Question: I'm making a pop-up box, and I have a custom border for it but I'm having trouble figuring out how to insert it into the code correctly.
'''
.popup_block{
display: none; /*--hidden by default--*/
background: #ffffff;
float: left;
font-size: 1.2em;
position: fixed;
top: 50%; left: 50%;
z-index: 99999;
/*--CSS3 Box Shadows--*/
-webkit-box-shadow: 0px 0px 10px #000;
-moz-box-shadow: 0px 0px 10px #000;
box-shadow: 0px 0px 10px #000;
/*--CSS3 Rounded Corners--*/
-webkit-border-radius: 10px;
-moz-border-radius: 10px;
border-radius: 10px;
}
img.btn_close {
float: right;
margin: -5px -5px 0 0;
}
/*--Making IE6 Understand Fixed Positioning--*/
*html #fade {
position: absolute;
}
*html .popup_block {
position: absolute;
}'
<div id="02" class="popup_block">
<Center> text goes here
</center></div>
'''

Is there a way for me to place it on top of the pop up box or something? The inside is transparent so placing it overtop would work, I think. Unless there's an easier way.
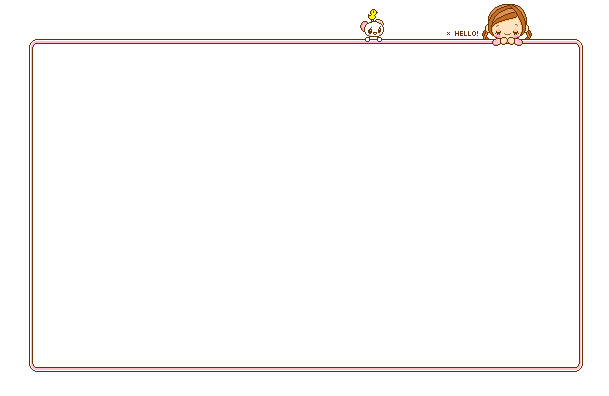
Answer: You can also use border-image and eventually position fixed from a wrapper.
'''
#poplayer {
position: fixed;
top: 0;
left: 0;
right: 0;
bottom: 0;
display: flex;
align-items: center;
justify-content: center;
/* might be usefull too
z-index: XX;
overflow:auto;
*/
}
#popup {
min-width: 450px;
min-height: 150px;
border-style: solid;
border-width: 47px 34px 32px 39px;
-moz-border-image: url(https://66.media.tumblr.com/a9ce6cf01114a325dcba725f18816a13/tumblr_oacf5xP6wh1vr8vsio1_1280.gif) 47 34 32 39 repeat;
-webkit-border-image: url(https://66.media.tumblr.com/a9ce6cf01114a325dcba725f18816a13/tumblr_oacf5xP6wh1vr8vsio1_1280.gif) 47 34 32 39 repeat;
-o-border-image: url(https://66.media.tumblr.com/a9ce6cf01114a325dcba725f18816a13/tumblr_oacf5xP6wh1vr8vsio1_1280.gif) 47 34 32 39 repeat;
border-image: url(https://66.media.tumblr.com/a9ce6cf01114a325dcba725f18816a13/tumblr_oacf5xP6wh1vr8vsio1_1280.gif) 47 34 32 39 fill repeat;
}
'''
'''
<div id="poplayer">
<div id="popup">
whatever comes inside your popup
</div>
</div>
'''